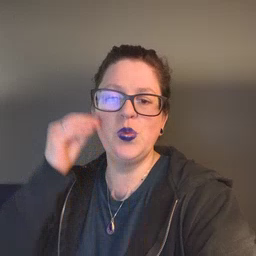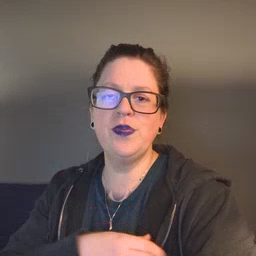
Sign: home